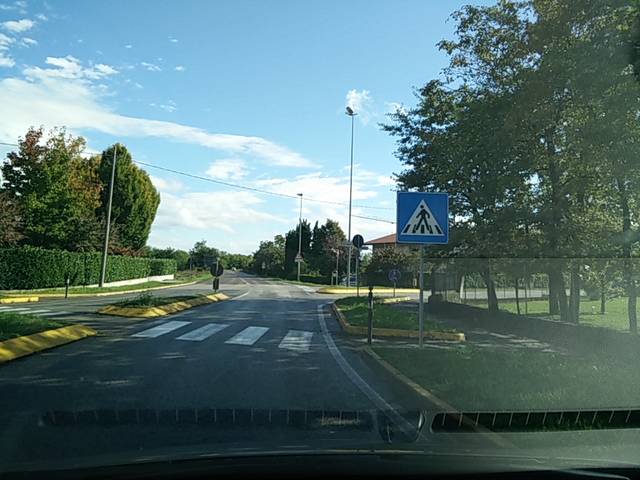
Region: Italy
Coordinates: 45.864, 12.123